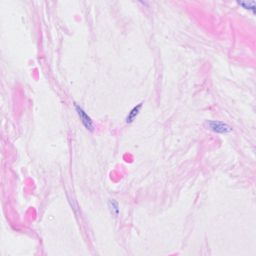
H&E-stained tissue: Breast